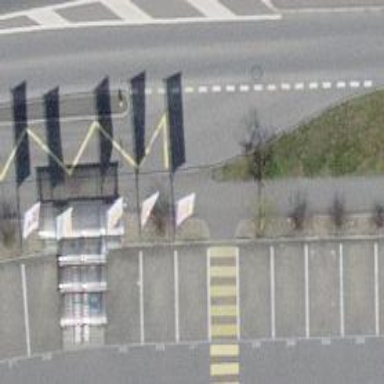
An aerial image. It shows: Platform with shelter for public transport.